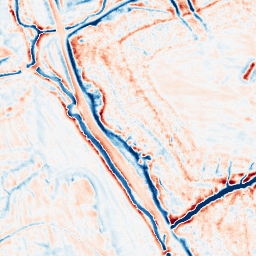
Category: edge_preserving
Decomposition family: bilateral
Decomposition parameters: d: 15
sigma_color: 75
sigma_space: 100
Upsampling method: quadratic
Upsampling parameters: scale: 2
Upsampling scale: 2